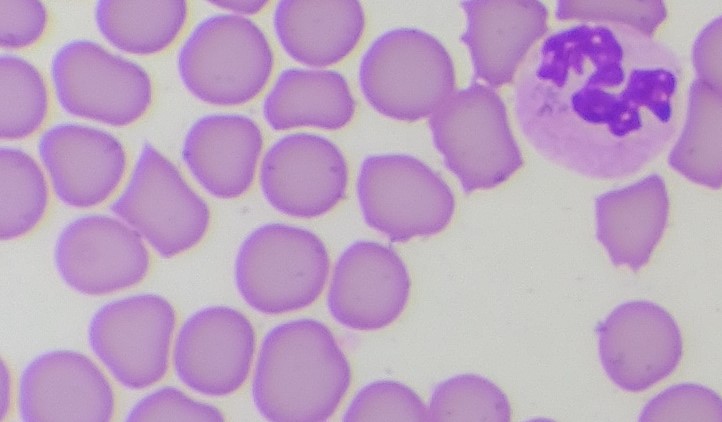
White blood cell type: Neutrophil